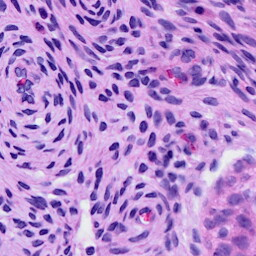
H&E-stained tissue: Cervix